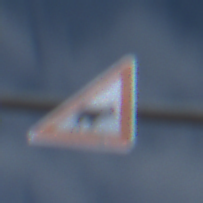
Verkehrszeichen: ViehtriebLinks
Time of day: Night
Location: Outdoor (Nature)
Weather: PartlyCloudy
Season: NotSpecified
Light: Natural